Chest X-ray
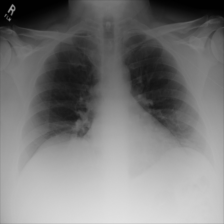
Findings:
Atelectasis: negative
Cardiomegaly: negative
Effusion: negative
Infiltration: negative
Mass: negative
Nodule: negative
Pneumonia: negative
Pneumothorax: negative
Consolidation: negative
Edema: negative
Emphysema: negative
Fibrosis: negative
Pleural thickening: negative
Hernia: negative